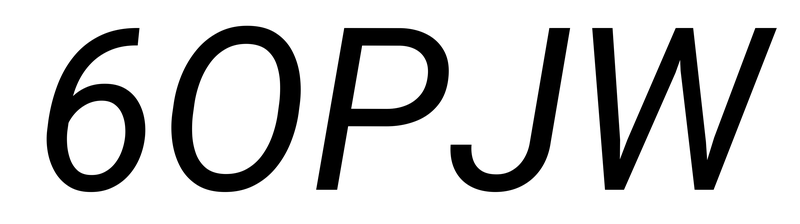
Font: Roboto-Italic_Italic